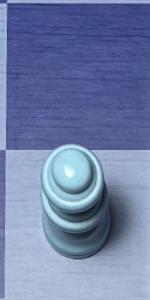
Label: Queen_White